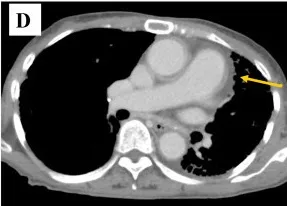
Thoracic contrast enhanced CT findings of aortitis before steroid therapy. Thoracic contrast-enhanced CT demonstrated thickening of the aortic wall at each following level with a contrast effect, and the non-contrast layered area on the lumen. C and D. Ascending aorta.
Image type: radiology (ct)